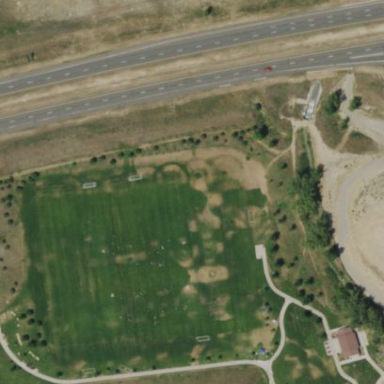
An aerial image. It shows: Soccer pitch for leisure land activities.